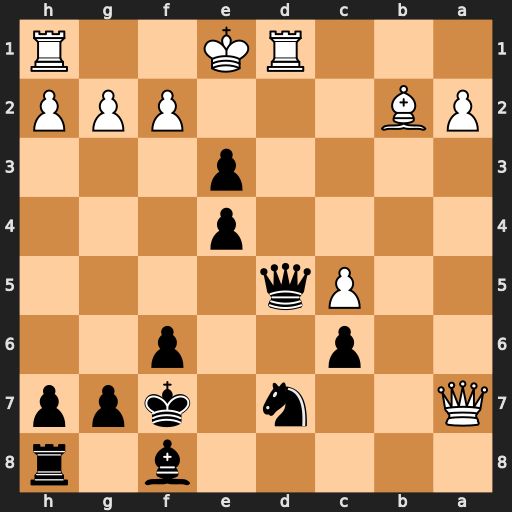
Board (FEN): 5b1r/Q2n1kpp/2p2p2/2Pq4/4p3/4p3/PB3PPP/3RK2R
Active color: b
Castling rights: K
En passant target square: -
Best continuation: exf2+ Kxf2 Bxc5+